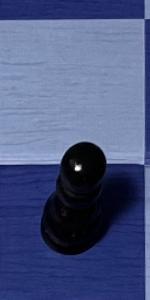
Label: Pawn_Black